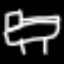
Label: bed